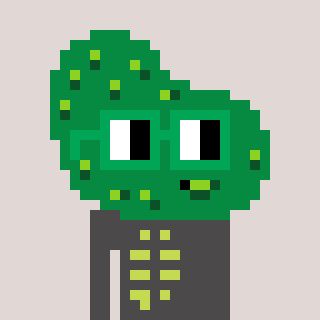
a pixel art character with square green glasses, a pickle-shaped head and a grayscale-colored body on a warm background